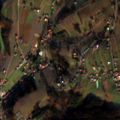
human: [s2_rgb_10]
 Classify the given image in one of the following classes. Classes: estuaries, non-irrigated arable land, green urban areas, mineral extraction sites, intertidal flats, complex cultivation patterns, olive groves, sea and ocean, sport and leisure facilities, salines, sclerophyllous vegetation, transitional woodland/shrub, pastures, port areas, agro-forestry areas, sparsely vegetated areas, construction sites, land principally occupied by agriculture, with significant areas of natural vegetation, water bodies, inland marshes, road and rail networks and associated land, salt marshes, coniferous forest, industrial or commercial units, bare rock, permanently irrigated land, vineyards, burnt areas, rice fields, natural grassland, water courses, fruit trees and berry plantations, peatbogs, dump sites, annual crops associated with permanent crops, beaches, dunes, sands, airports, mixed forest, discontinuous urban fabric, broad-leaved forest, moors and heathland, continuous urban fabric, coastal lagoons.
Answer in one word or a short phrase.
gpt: non-irrigated arable land, complex cultivation patterns, land principally occupied by agriculture, with significant areas of natural vegetation, mixed forest